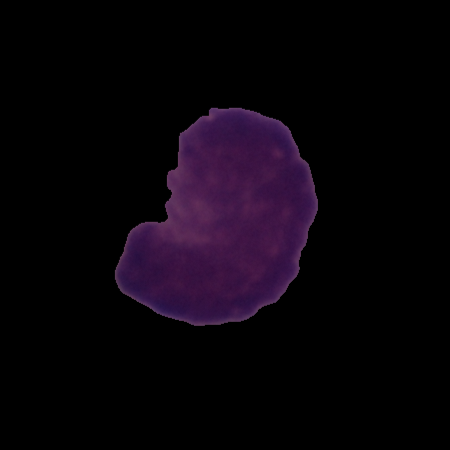
Label: cancer